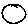
Label: circle